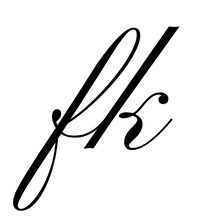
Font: PinyonScript-Regular